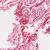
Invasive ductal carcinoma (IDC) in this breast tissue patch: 0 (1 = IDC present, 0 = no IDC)